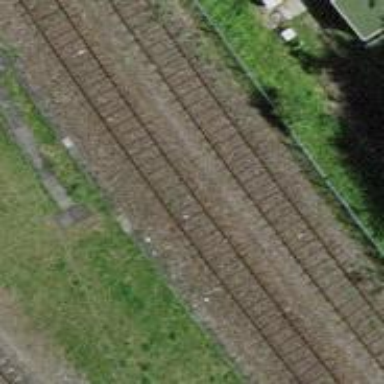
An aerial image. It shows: Disused railway.